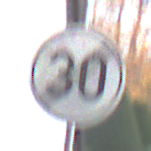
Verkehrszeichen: EndeGeschwindigkeit30
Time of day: MorningAfternoon
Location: Roofed (Urban)
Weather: PartlyCloudy
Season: NotSpecified
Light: Natural